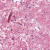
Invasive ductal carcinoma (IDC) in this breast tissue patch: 0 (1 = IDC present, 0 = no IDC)